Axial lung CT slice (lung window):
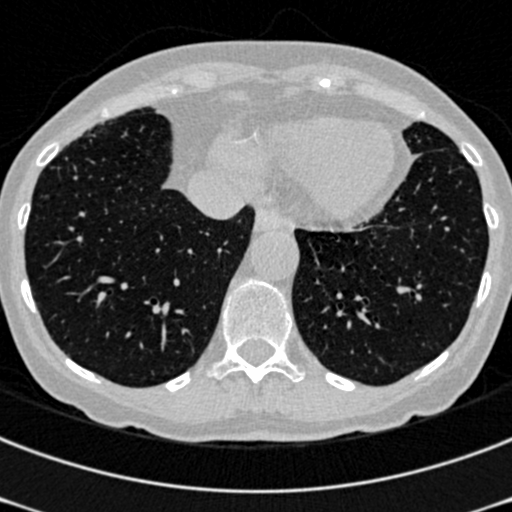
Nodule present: no